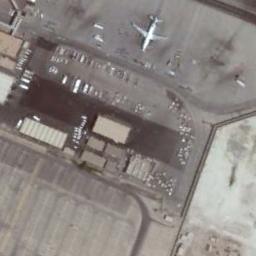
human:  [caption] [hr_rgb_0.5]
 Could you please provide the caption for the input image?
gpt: A solitary plane parked on the open ground .

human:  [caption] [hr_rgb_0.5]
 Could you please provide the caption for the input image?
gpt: There are many buildings next to an airplane and many cars parked in the open space next to the building .

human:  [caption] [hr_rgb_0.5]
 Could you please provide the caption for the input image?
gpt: A plane parked on the open area while some buildings and a parking lot in front of it .

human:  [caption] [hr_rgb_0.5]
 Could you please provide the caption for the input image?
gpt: A plane is parked on the open space next to the buildings .

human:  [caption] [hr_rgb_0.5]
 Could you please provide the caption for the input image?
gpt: One plane is on the ground next to the buildings .